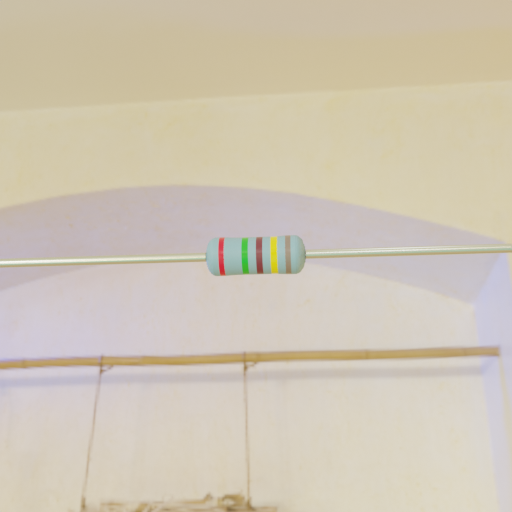
Resistor colour bands (in order): red, green, brown, yellow, gray